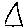
Label: triangle